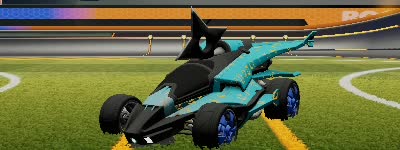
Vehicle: aftershock